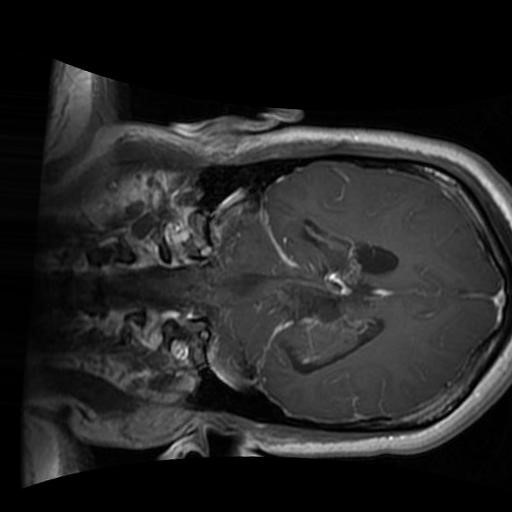
Label: brain_glioma